Field crop: tomato
Growth stage: 1
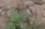
Species: solanum